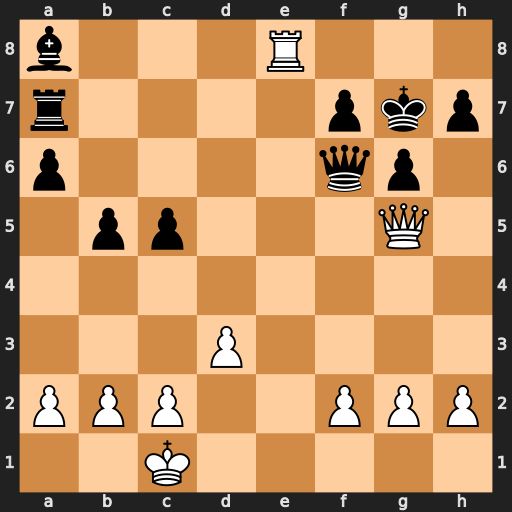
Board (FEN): b3R3/r4pkp/p4qp1/1pp3Q1/8/3P4/PPP2PPP/2K5
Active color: w
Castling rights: -
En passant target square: -
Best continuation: Rg8+ Kxg8 Qxf6